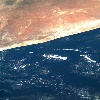
Label: water